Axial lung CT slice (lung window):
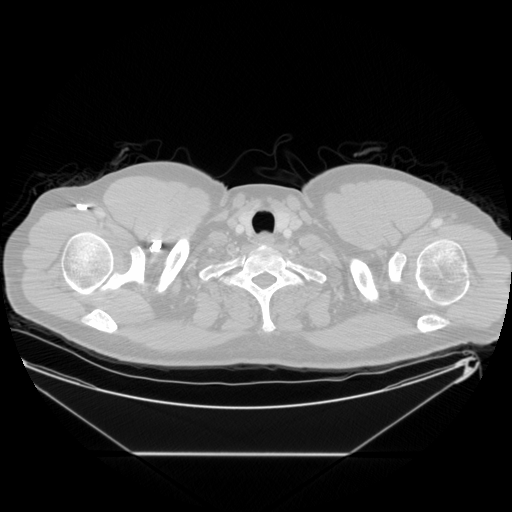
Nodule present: no